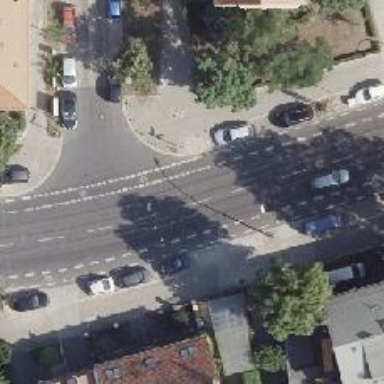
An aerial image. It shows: Tram crossing on the railway.